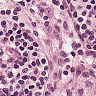
Metastatic tissue present: no